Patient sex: M
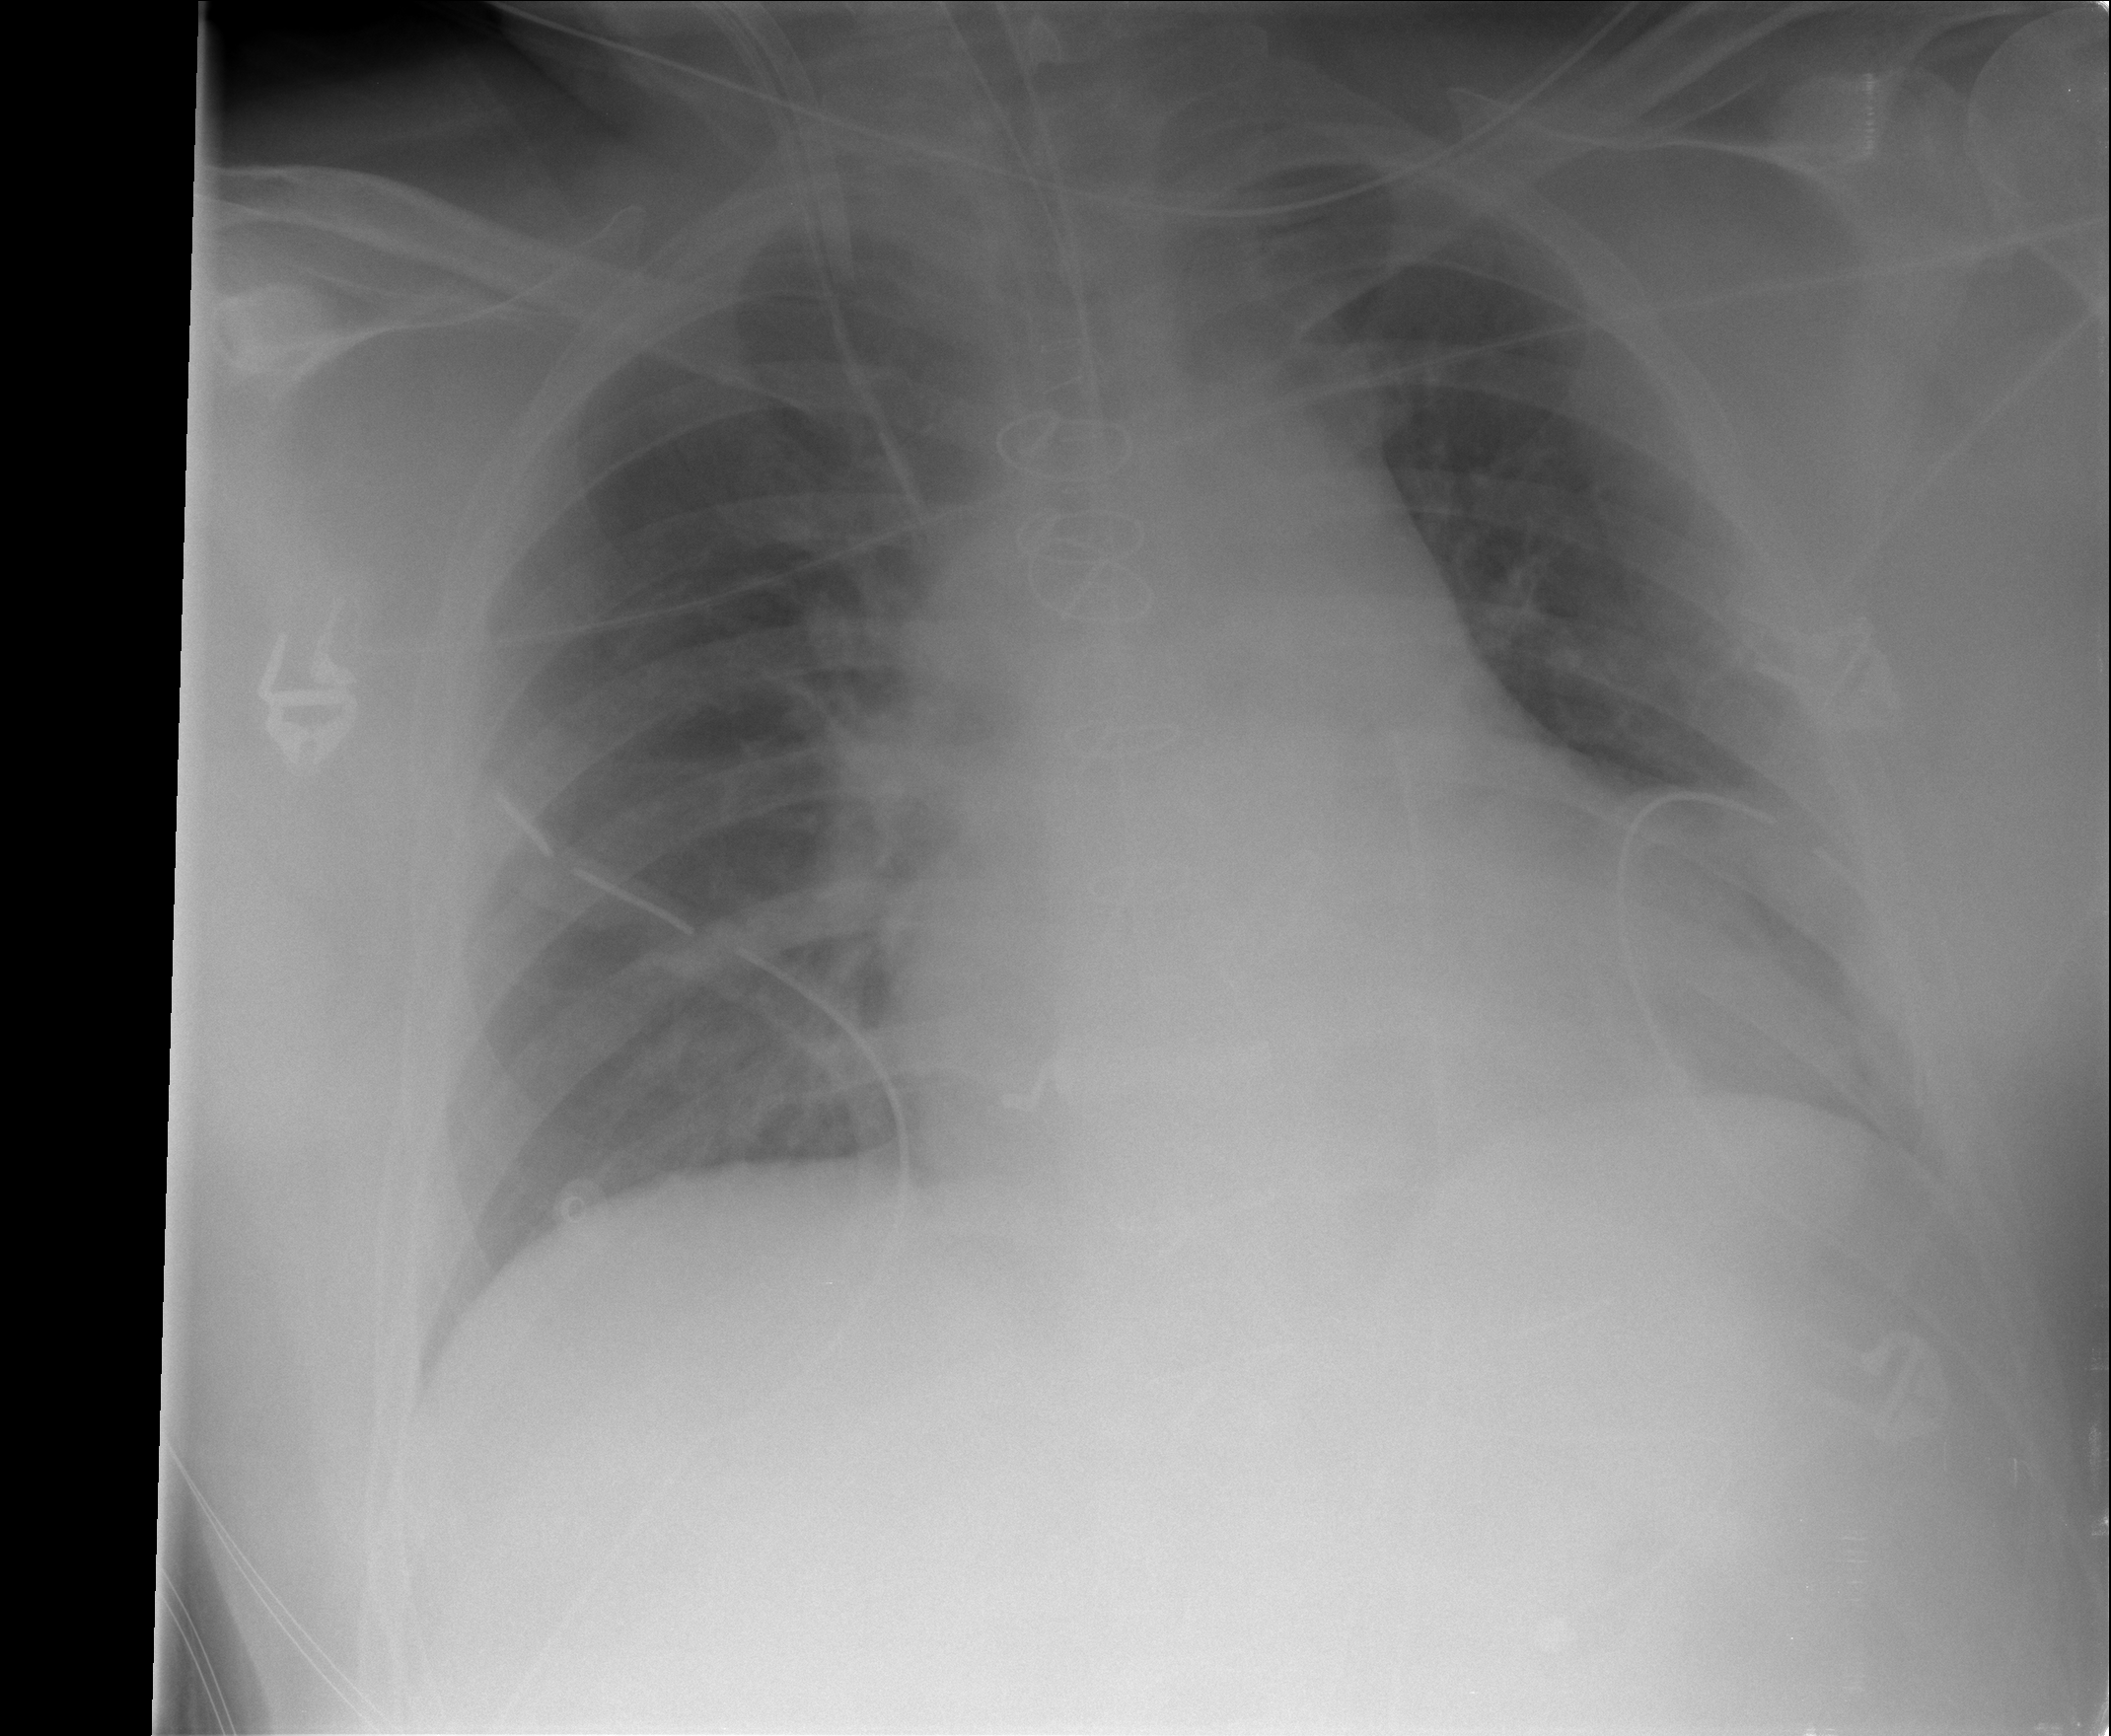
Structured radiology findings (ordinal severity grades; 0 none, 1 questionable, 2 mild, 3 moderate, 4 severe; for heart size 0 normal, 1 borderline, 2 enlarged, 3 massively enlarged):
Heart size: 2
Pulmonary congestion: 2
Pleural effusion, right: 0
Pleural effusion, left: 0
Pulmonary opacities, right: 0
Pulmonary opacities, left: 0
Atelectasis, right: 0
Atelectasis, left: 0